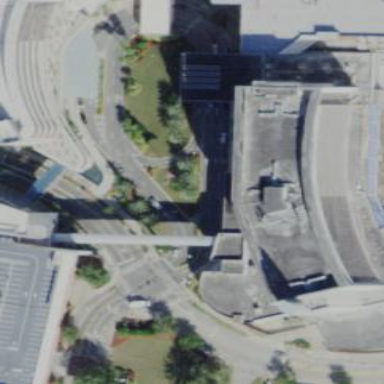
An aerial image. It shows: Hospital building.